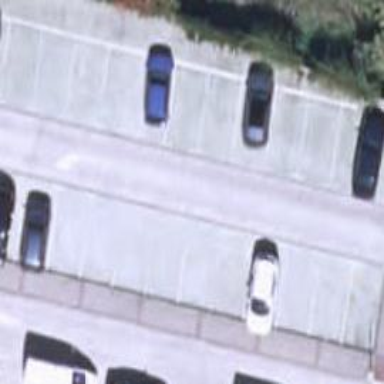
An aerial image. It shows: Parking area with surface.